Question: I have an unit test like this:
'''
@Test
public void callRegisterByForm() {
// AnyContentAsJson anyContentAsJson = null;
running(fakeApplication(), new Runnable() {
@Override
public void run() {
Map<String, String> map = new HashMap<String, String>();
map.put("phoneNumber", "+<PHONE>");
map.put("countryCode", "us");
Result result = routeAndCall(fakeRequest("POST", "/register").withFormUrlEncodedBody(map));
assertThat(status(result)).isEqualTo(OK);
assertThat(contentType(result)).isEqualTo("application/json");
JsonNode jsonResult = Json.parse(contentAsString(result));
assertThat(jsonResult.get(Config.DEV_REG_STATUS_PARAM).asText()).isEqualTo("OK");
assertThat(jsonResult.get(Config.DEV_PHONE_NUMBER_PARAM).asText()).isEqualTo("+<PHONE>");
}
});
}
'''
How do I test the server's controller? I tried to setup a remote java application and use 'play debug run' on console but still not able and .
This is the image when I right click a test case. It asks me to select a launcher to use.

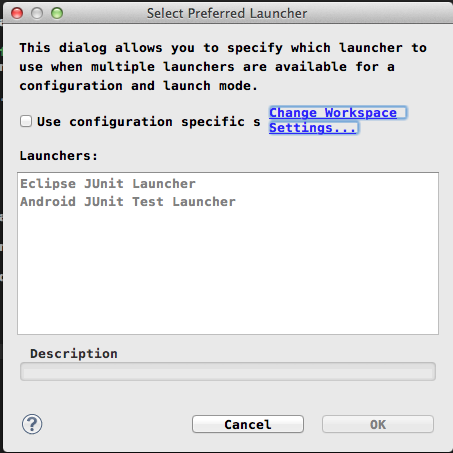
Answer: MMMh since I'm using the TypeSafe stack I don't have access to the 'play' executable.
However, I know a way to start the play server in debug mode.
Actually I wrote it on my blog <URL>.
'''
'export SBT_OPTS=-Xdebug -Xrunjdwp:transport=dt_socket,server=y,suspend=n,address=9999'
'''
will do the trick to have the JVM (running your Play server) listening for one debug connection.
After what, you've said it, you setup a remote application that connect to 'localhost:9999'
In the play console, you'll have the option to
- 'test'-
Related to running the test in eclipse, I cannot see how to do since it relies on the classpath and probably some configuration.
However what could be done is to execute 'play debug test-only test.accounts.MyTest', assuming you've a test called 'MyTest' in the test classpath under the package 'test.accounts'. This will execute only the MyTests's tests.
While starting attach you debugger (remote app) to the jvm in order the walk the code.
Another way might be :
* 'play debug' in one console,
* attach the debugger
* open an another console to execute 'test-only test.accounts.MyTest' as many times as you want.